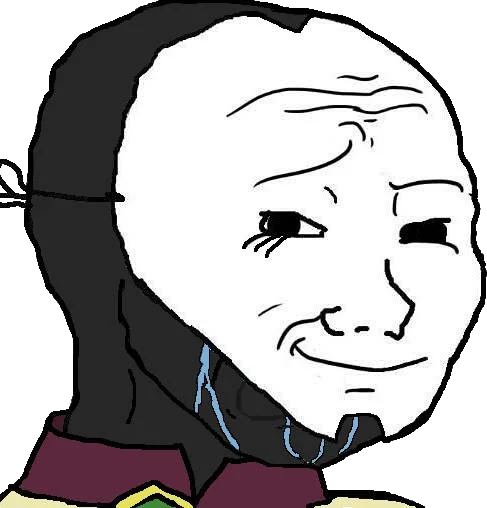
Label: 5_Crying_Wojak